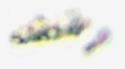
Label: Detritus